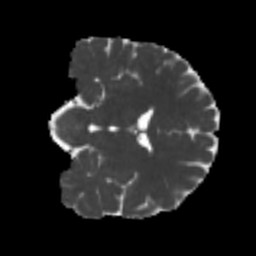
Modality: MD
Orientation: coronal
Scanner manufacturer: siemens
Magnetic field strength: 3 T
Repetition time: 4 s
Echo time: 0.0594 s